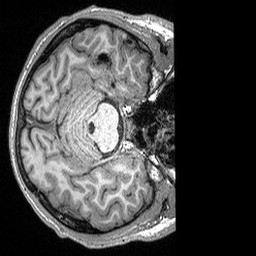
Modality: T1w
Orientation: axial
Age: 19
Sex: male
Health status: healthy
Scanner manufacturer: siemens
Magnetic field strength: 3 T
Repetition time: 2.3 s
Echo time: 0.00298 s